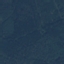
Label: Forest